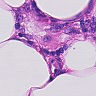
Metastatic tissue present: no